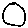
Label: circle